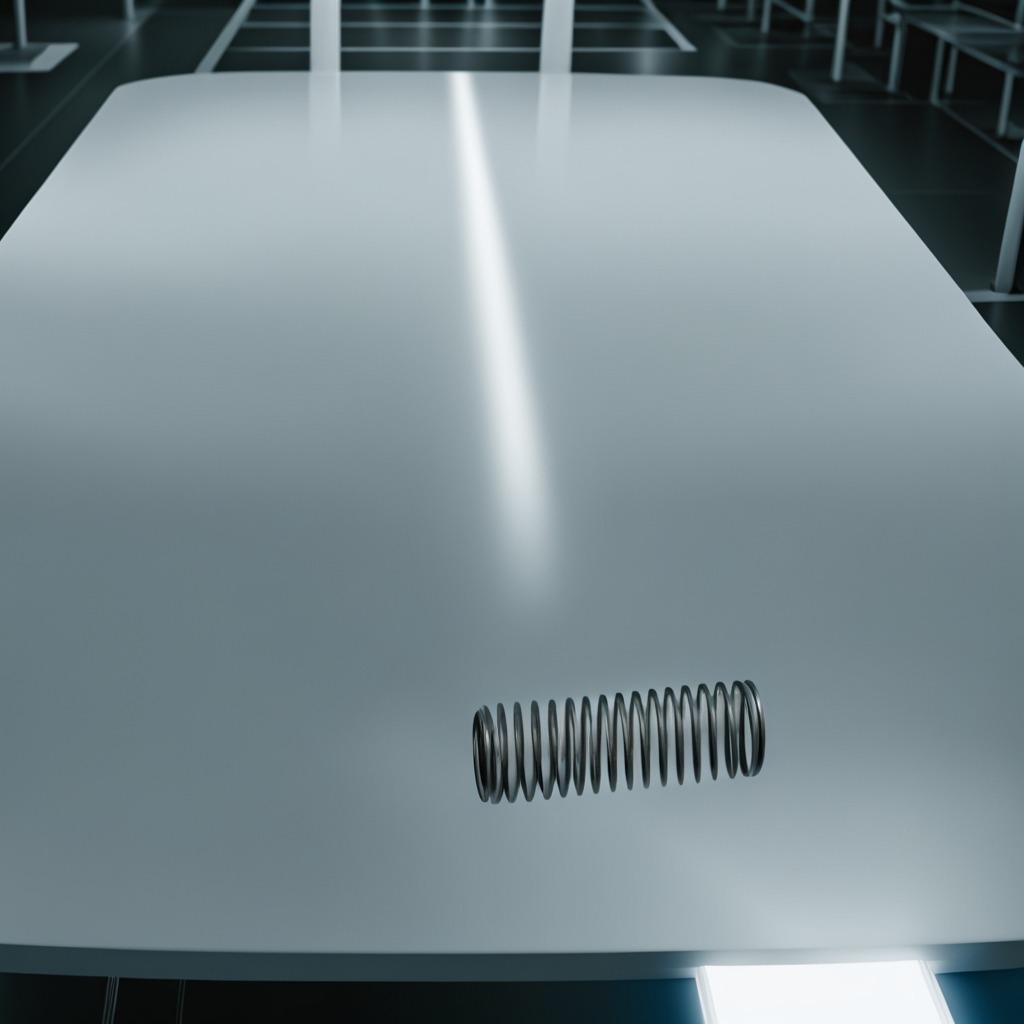
A coiled metal spring lies on the table.